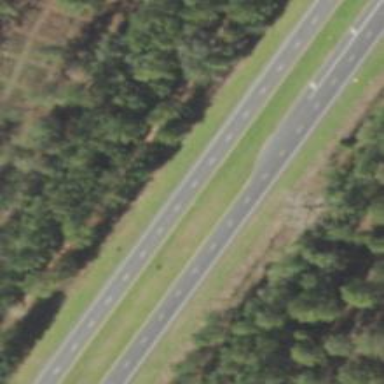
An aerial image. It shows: Asphalt road designated as trunk highway.